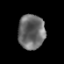
Tissue: prostate
Cell type: T cells
Senescence score: 0.3606
Nuclear area (px): 904
Mean DAPI intensity: 106.404